Question:
I want to create the UI above. Specifically, a toolbar. But I need to do so in a way that the underlying UI (i.e. content view) displays accordingly (i.e. underneath the toolbar.
I am familiar with the new UIAppearance options in iOS 5. However, these seem to be more about skinning, not adjust sizes.
I imagine a could make the UI elements and add them to the 'window'? But wouldn't that cause sizing issues with the content views. Seems hacky...
So, what would be the way to achieve this UI. Ideally supporting back to iOS 4.2. But an iOS 5 solution is welcome.
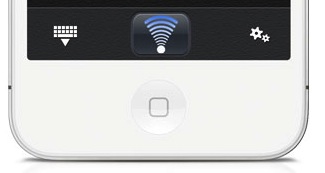
Answer: Since <URL> derived from UIView.